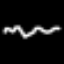
Label: squiggle